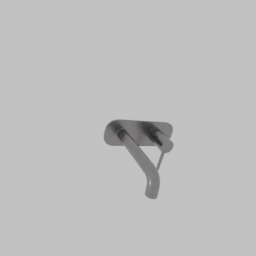
Label: appliances